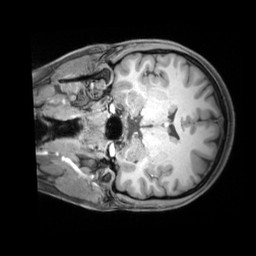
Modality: T1w
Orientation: coronal
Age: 27
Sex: female
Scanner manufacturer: siemens
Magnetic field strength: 3 T
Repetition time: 1.97 s
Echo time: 0.00206 s